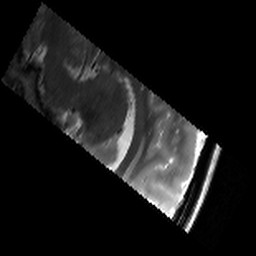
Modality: T2w
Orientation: sagittal
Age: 19
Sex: female
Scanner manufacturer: siemens
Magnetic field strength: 3 T
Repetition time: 8.02 s
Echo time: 0.08 s